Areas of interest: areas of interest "Jianghuai Automobile Fourth Village Workers' Club"
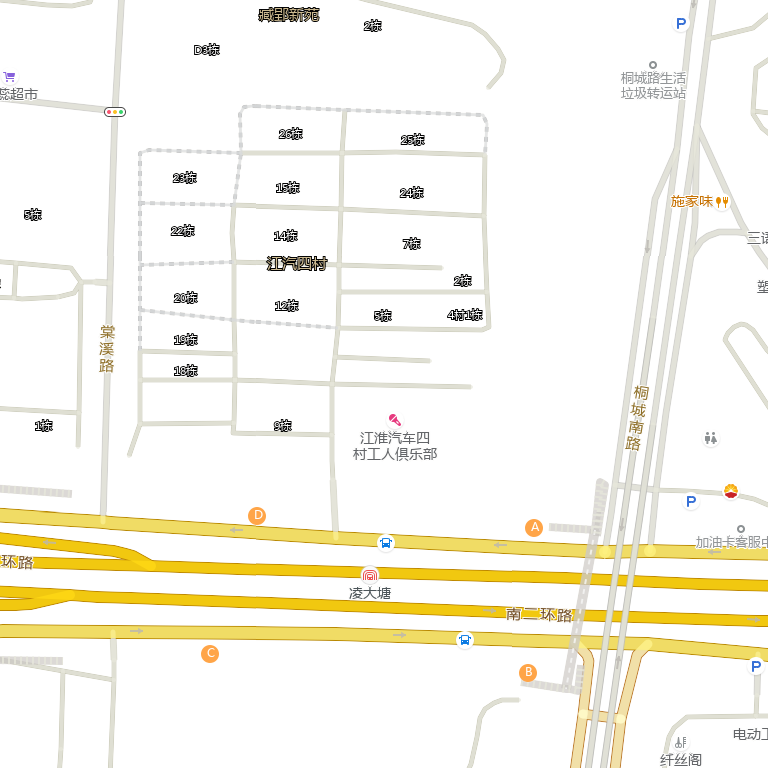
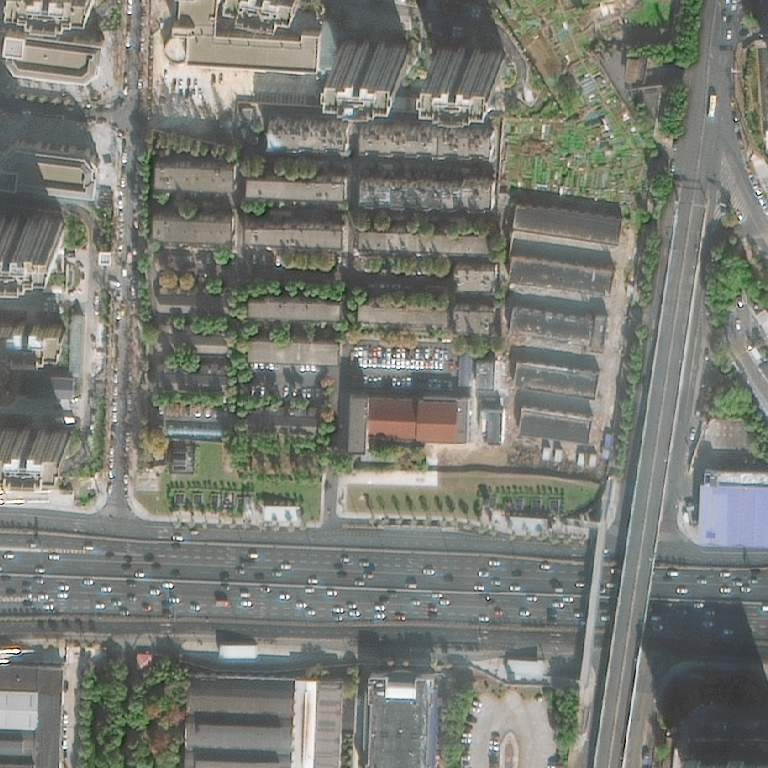